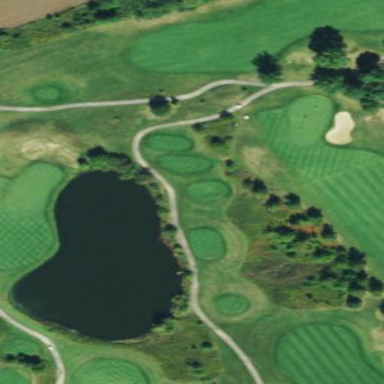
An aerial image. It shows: Water hazard in golf course. The hazard is natural water feature.